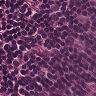
Metastatic tissue present: no